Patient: sex F, age 69
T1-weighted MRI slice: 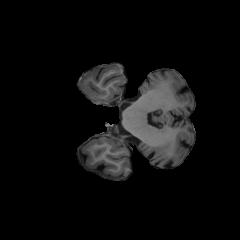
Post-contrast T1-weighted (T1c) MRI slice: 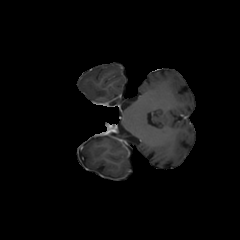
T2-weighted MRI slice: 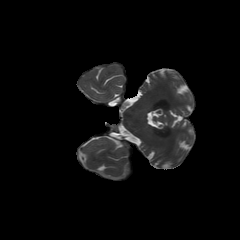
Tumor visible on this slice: no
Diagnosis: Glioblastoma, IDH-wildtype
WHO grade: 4